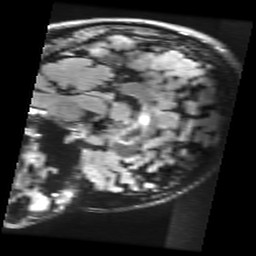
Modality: FLAIR
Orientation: sagittal
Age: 24
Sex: female
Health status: healthy
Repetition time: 12 s
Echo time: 0.09782 s